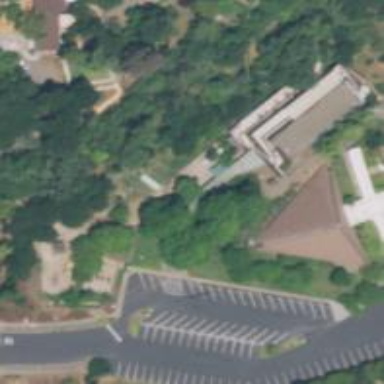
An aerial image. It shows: Kindergarten building.